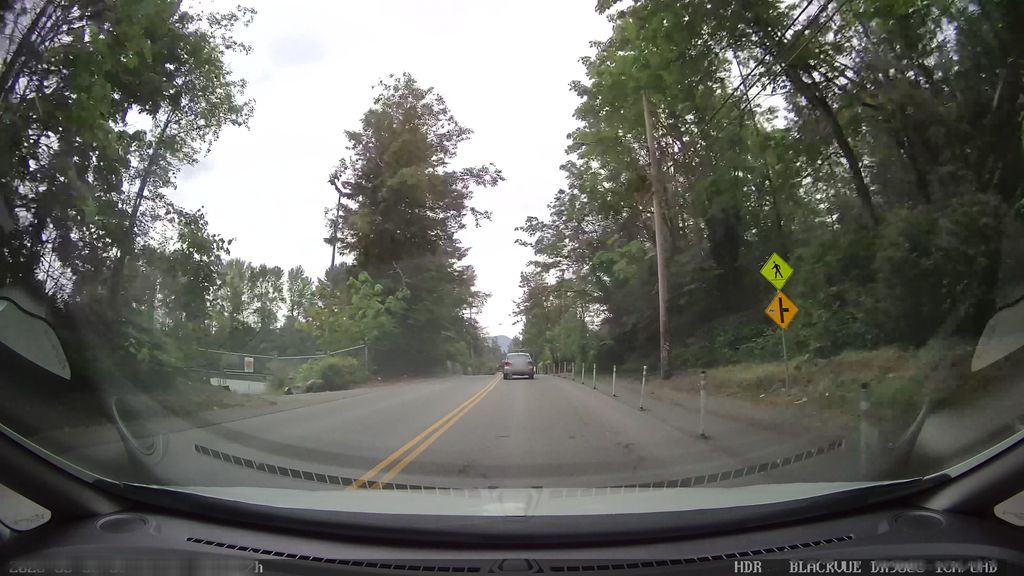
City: vancouver